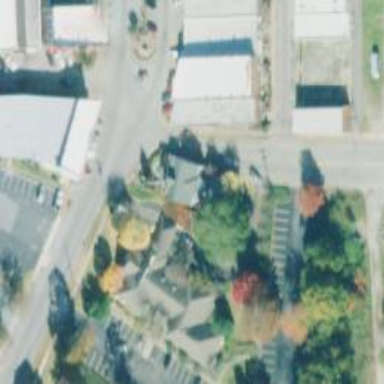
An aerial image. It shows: Bank building.